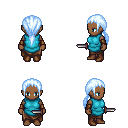
a pixel art fantasy rpg character, female body template, human, dark skin, teal tunic, robe skirt, white cyan ponytail hairstyle, leather bracers, brown shoes, dagger, four views (front, back, left, right), 2x2 character sprite sheet, small pixel art, hard edges, no anti-aliasing